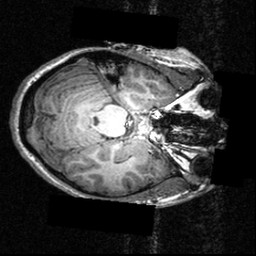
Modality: T1w
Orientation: axial
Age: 17
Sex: female
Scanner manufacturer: siemens
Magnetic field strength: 3.951 T
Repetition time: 1.5 s
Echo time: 0.00335 s